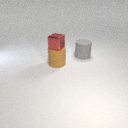
small red metal cube above large brown rubber cylinder